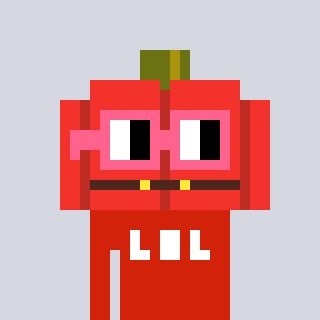
a pixel art character with square pink glasses, a pumpkin-shaped head and a red-colored body on a cool background